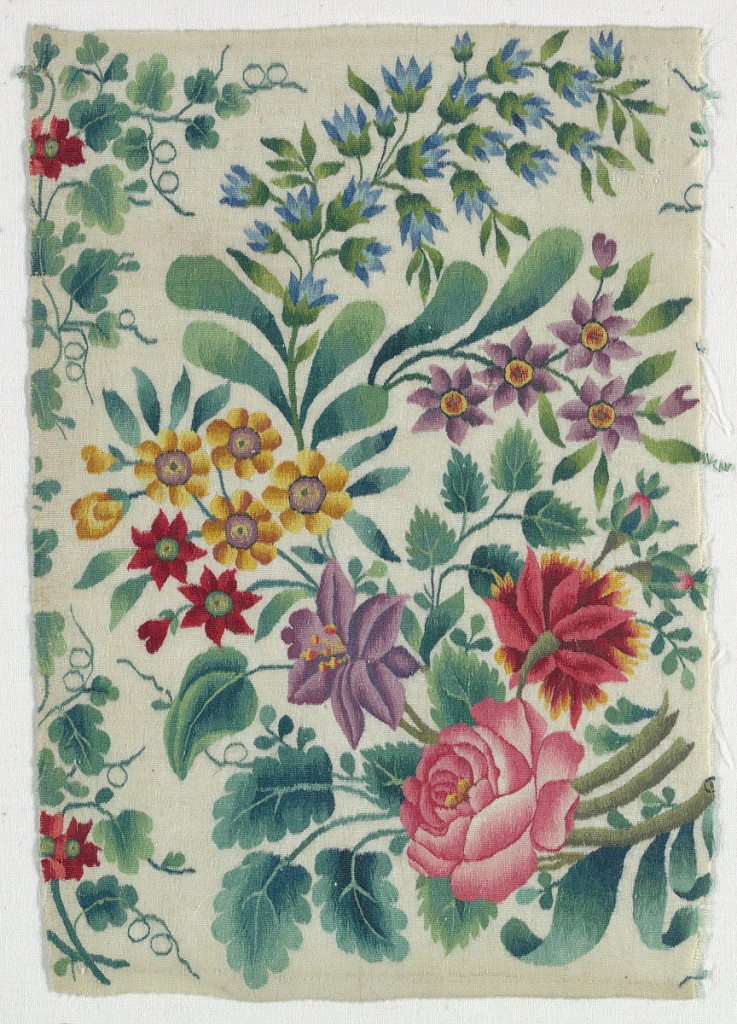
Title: Shawl fragment
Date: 19th century
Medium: wool Technique: tapestry weave with interlocking
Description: Very brightly colored flowers of various kinds including a rose in a curving spray on a white ground. Very fine wool in a superlative use of tapestry technique including interlocking hatching. Several shades of each color. Appears to be part of a longer panel with other flowers. Selvage on each side.